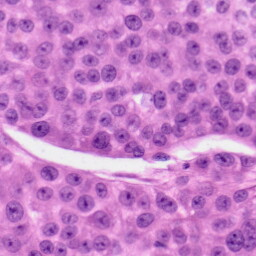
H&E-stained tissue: Skin